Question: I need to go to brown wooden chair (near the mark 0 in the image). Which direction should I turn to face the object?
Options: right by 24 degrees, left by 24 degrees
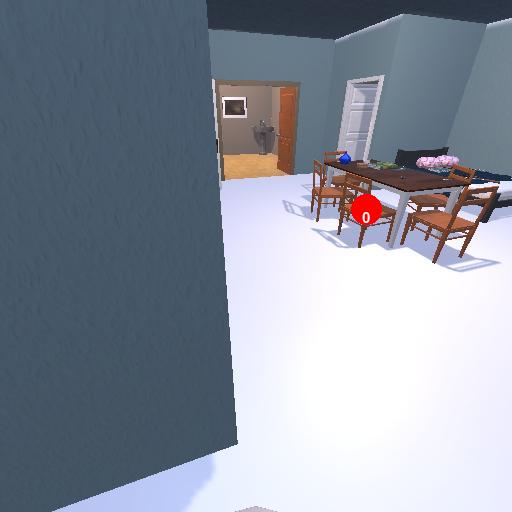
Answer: right by 24 degrees